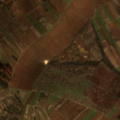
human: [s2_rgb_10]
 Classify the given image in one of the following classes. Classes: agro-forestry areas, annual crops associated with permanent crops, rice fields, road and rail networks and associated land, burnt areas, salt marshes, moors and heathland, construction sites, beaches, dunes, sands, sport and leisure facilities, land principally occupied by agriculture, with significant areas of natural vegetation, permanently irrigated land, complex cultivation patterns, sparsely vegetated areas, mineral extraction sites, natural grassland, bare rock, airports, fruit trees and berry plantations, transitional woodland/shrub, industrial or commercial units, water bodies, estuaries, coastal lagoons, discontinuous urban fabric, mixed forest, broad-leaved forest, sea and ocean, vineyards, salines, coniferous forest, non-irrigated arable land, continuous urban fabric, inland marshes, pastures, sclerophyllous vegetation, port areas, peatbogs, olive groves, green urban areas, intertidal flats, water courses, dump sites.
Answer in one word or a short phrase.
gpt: non-irrigated arable land, vineyards, pastures, complex cultivation patterns, land principally occupied by agriculture, with significant areas of natural vegetation